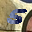
Label: 5